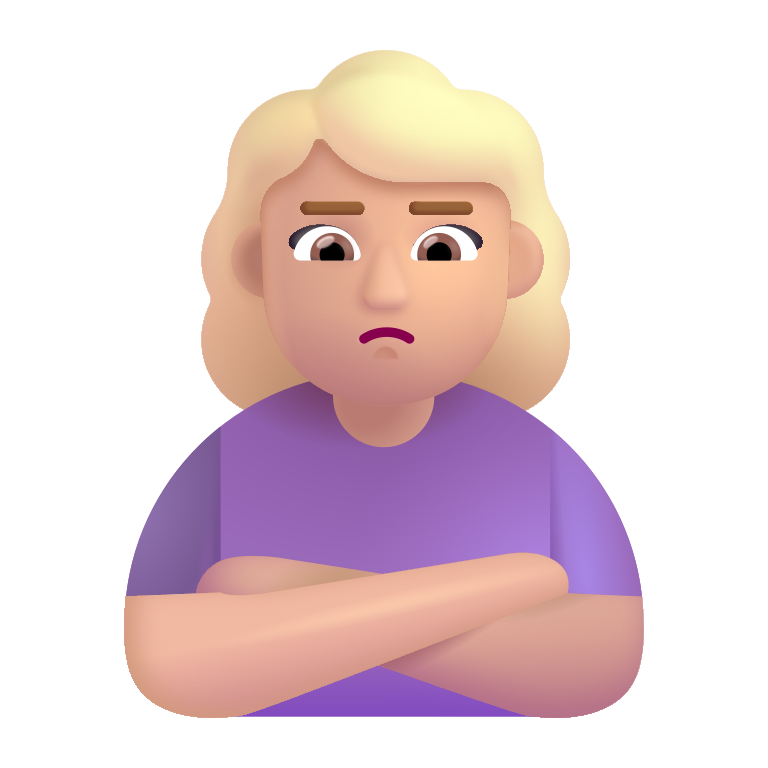
woman pouting color  light